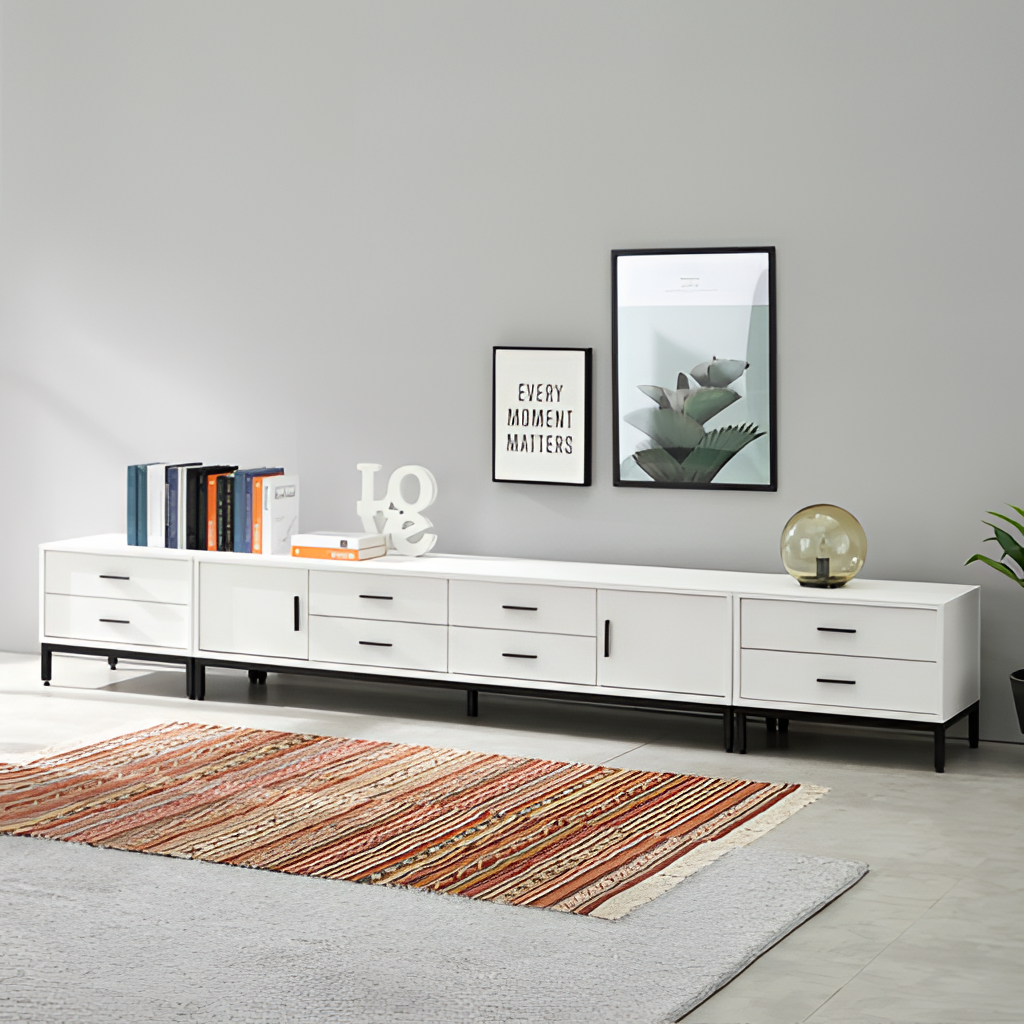
white wood console table, living room, modern, paint wallpaper, with solid pattern, tile flooring, with large square pattern